На рисунке показан контур для возбуждения релаксационных колебаний. В нём $S_C$ — источник постоянного тока с силой тока $I_0$ (ток не меняется при изменении нагрузки), а $S$ — ключ, открытие и закрытие которого контролируются напряжением $U_{F}(t)=U_1+U_0\sin{\omega t}$, создаваемым генератором синусоидальных сигналов $F$, где $U_1$ — постоянная составляющая напряжения, а $U_0$ и $\omega$ — амплитуда и угловая частота синусоидальной составляющей, причём $U_0 < U_1$. Напряжение $U_F$ не меняет заряда на конденсаторе $C$, а только контролирует состояние ключа. Когда напряжение $U(t)$ между концами $S$ (т.е. напряжение на конденсаторе) достигает $U_F(t)$, ключ мгновенно замыкается, приводя к разрядке конденсатора. $U(t)$ меняется очень быстро, и ключ не размыкается, пока оно не упадёт до $U_{min}$, где $U_{min}$ — некоторое постоянное значение, меньшее, чем $U_1-U_0$.
Найдите, как меняется со временем напряжение $U$ на конденсаторе и изобразите в координатах $U-t$ графики $U(t)$, $U_F(t)$ и $U_{min}$. Процессами, происходящими при $t=0$, можете пренебречь. Известно, что при некоторых значениях $I_0$, $U_1$, $U_0$, $\omega$ и $U_{min}$ все интервалы между соседними моментами, когда $U(t)$ достигает $U_F(t)$, равны.
Найдите, как выражается $U(t)$ через параметры системы, в моменты, когда $U(t)=U_F(t)$.
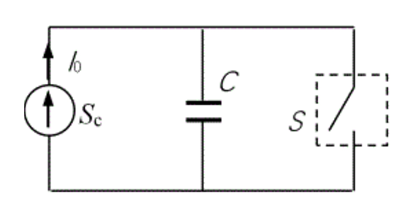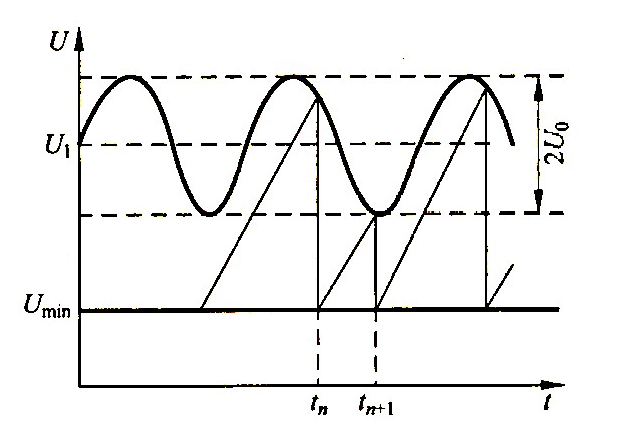
Найдите, как меняется со временем напряжение $U$ на конденсаторе и изобразите в координатах $U-t$ графики $U(t)$,  $U_F(t)$ и $U_{min}$. Процессами, происходящими при $t=0$, можете пренебречь.

Найдите, как выражается $U(t)$ через параметры системы, в моменты, когда $U(t)=U_F(t)$.
Ответ: $$U_a=U_{min}+\frac{2\pi I_0}{\omega C}k,\ k\in\mathbb{N}\cap\left\{k\left|\right.U_1-U_0\leq U_a \leq U_1+U_0\right\}.$$
Темы:
T, Цепи, Цепь с конденсатором, Колебания, Китайские